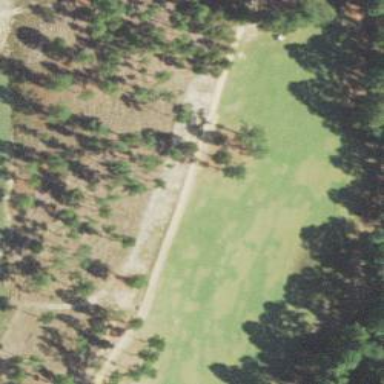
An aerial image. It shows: Service road designated as golf cart path.